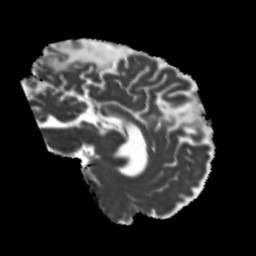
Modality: MD
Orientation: sagittal
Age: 43
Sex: male
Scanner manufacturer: siemens
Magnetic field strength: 3 T
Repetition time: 5.25 s
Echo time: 0.08 s